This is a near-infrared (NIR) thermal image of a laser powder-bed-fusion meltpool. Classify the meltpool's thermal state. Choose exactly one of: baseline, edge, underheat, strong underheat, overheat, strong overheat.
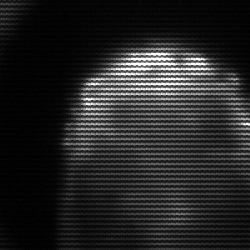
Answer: edge